Question: I have been using Power BI for several weeks, learning BI skills with it
As the image shows, I am now only seeing the "Values" option in the Visualization pane. I cannot see the Row and Columns option any more in the Visualization pane (see the yellow highlighted area of the attached image).
Until a few days ago, I was seeing the "Row" and "Columns" options. But all of a sudden, I can't see them anymore. I see only the "Values" option as the yellow highlighted area shows
Goal: I need to see the Row and Column options to allow me to add the appropriate measures to the Visualization pane (I was seeing them before, but now they appear to have disappeared)
What I have Tried: I have looked unsuccessfully everywhere in Power BI for the feature that will get them to show; I have uninstalled and re-installed Power BI
Image showing row and column features are missing in the Visualization pane

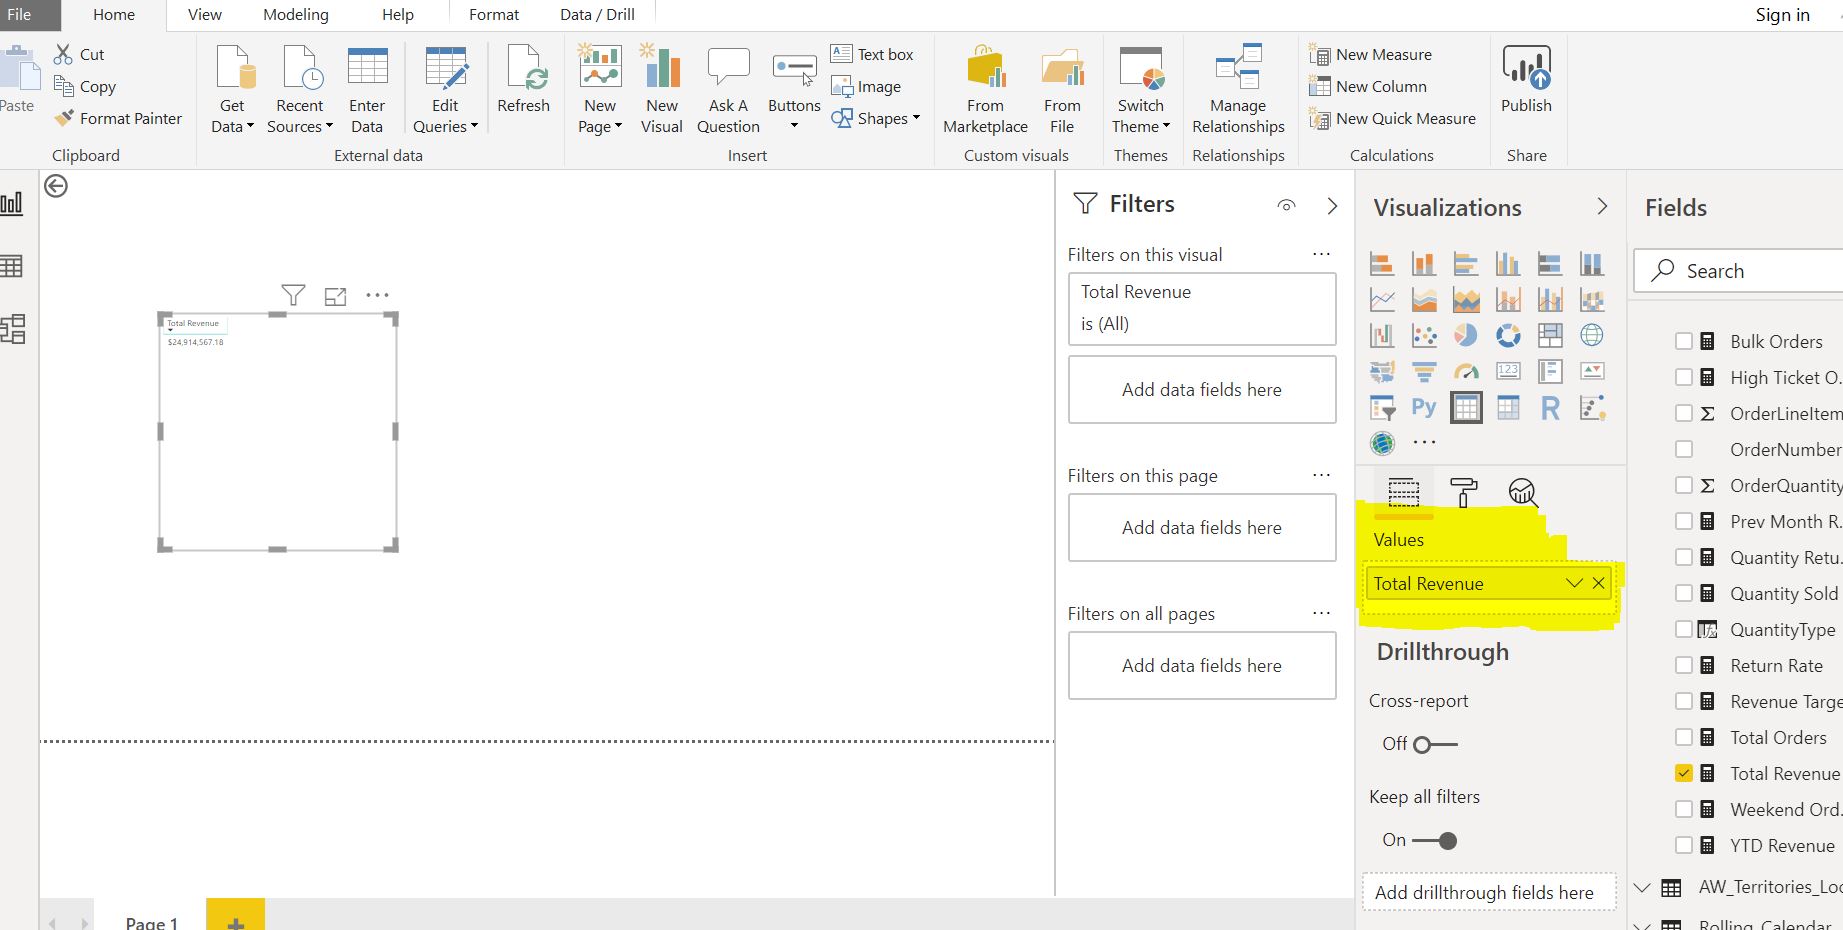
Answer: This is because you chose the 'Table' visual and the 'Table' visual just has values. If you choose the 'Matrix' visual, you will have rows and columns. The 'Matrix' visual is one to the right from the visual you have selected in your screenshot.